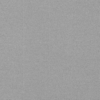
Label: dusty